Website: home-depot
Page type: review-order
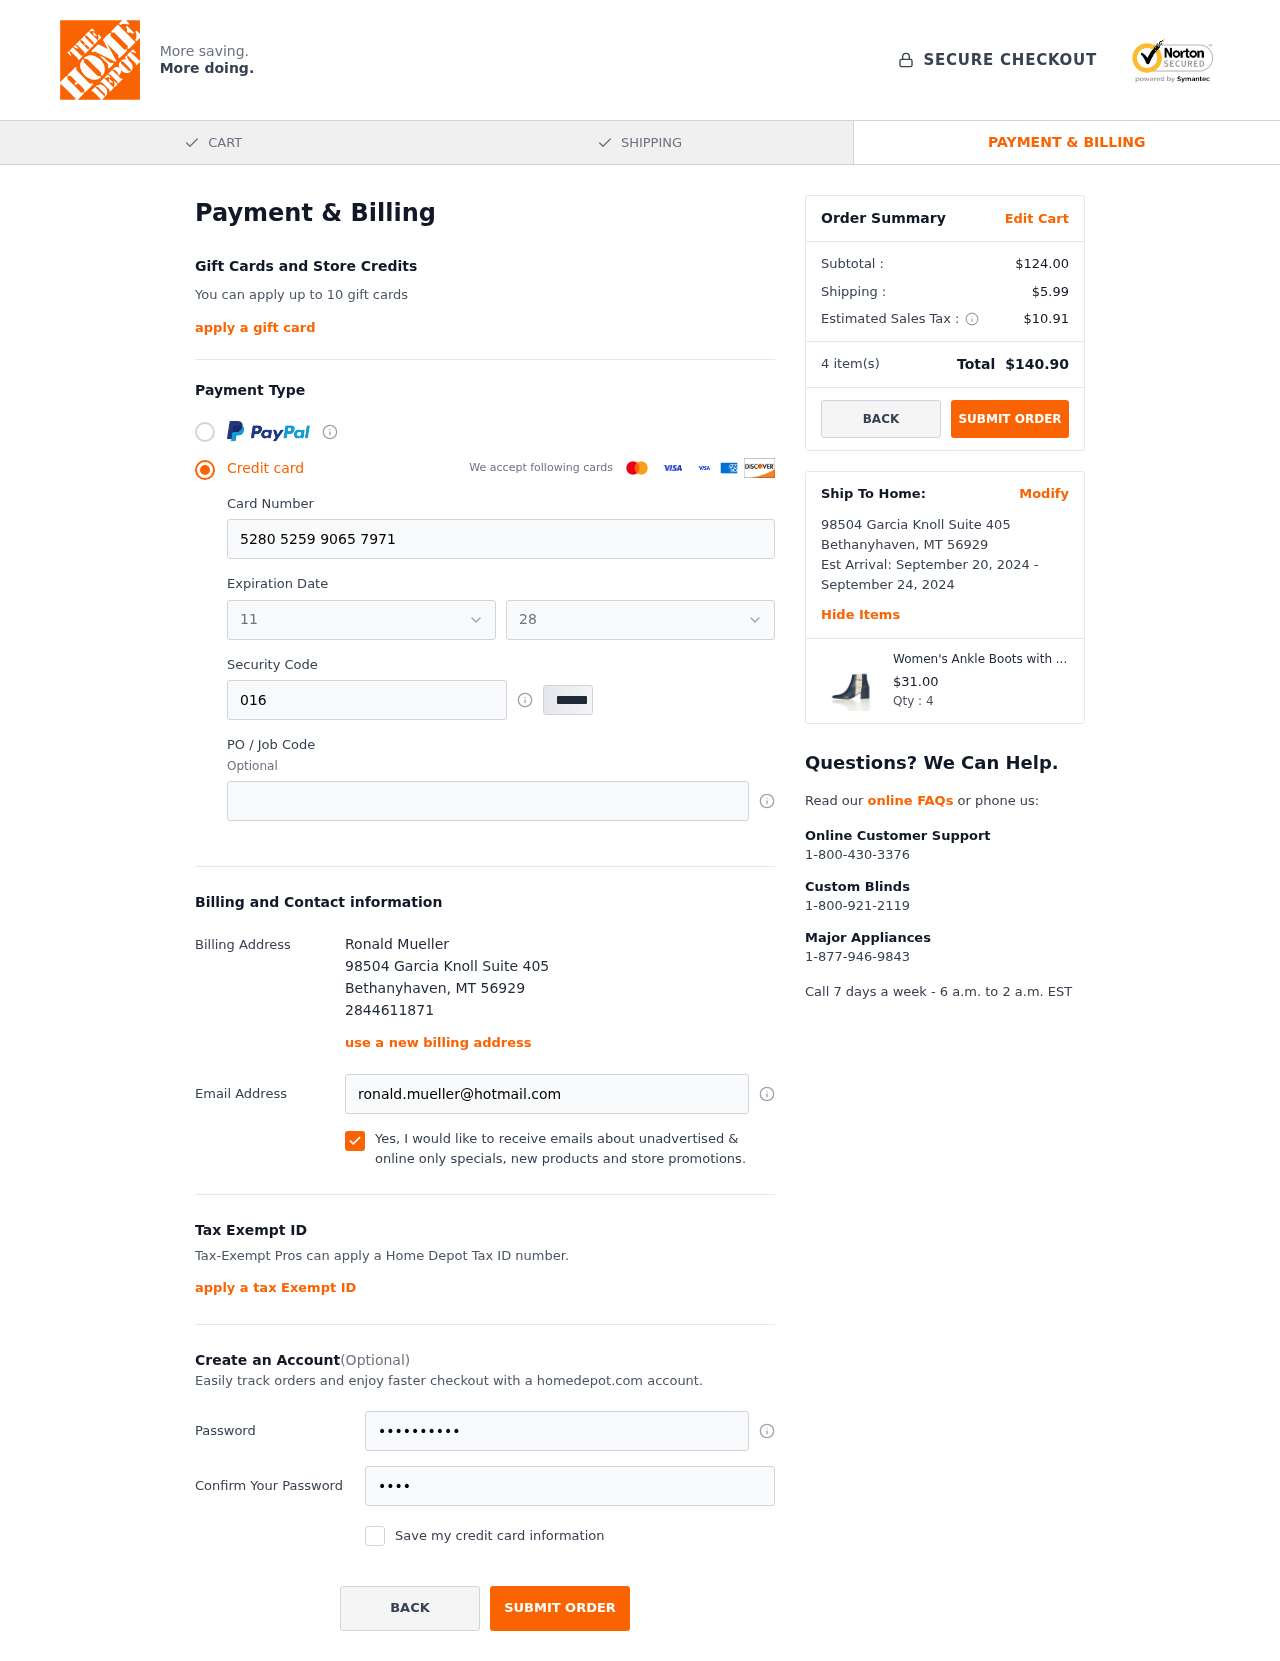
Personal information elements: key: PII_CARD_EXPIRY_MONTH
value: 11
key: PII_CARD_EXPIRY_YEAR
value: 28
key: PII_CITY
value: Bethanyhaven
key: PII_FULLNAME
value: Ronald Mueller
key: PII_PHONE
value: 2844611871
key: PII_POSTCODE
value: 56929
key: PII_STATE_ABBR
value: MT
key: PII_STREET
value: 98504 Garcia Knoll Suite 405
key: PII_CARD_NUMBER
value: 5280 5259 9065 7971
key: PII_CARD_CVV
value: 016
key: PII_EMAIL
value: ronald.mueller@hotmail.com
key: PII_POSTCODE_FULL
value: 56929
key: PII_POSTCODE_NUMERIC
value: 56929
Product elements: key: PRODUCT1_NAME
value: Women's Ankle Boots with Zips and Colour Block Straps
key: PRODUCT1_PRICE
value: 31
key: PRODUCT1_QUANTITY
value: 4
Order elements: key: ORDER_SUBTOTAL
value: $124.00
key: ORDER_SHIPPING_COST
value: $5.99
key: ORDER_TAX
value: $10.91
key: ORDER_NUM_ITEMS
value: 4
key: ORDER_TOTAL
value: $140.90
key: ORDER_SHIPPING_DATE
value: September 20, 2024
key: ORDER_DELIVERY_DATE
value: September 24, 2024